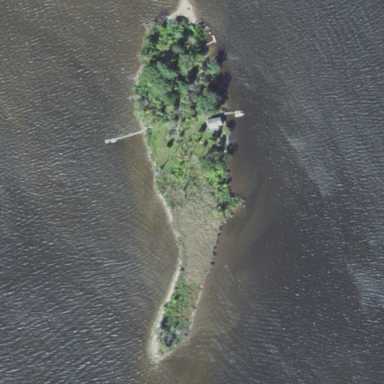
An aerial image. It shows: Islet.